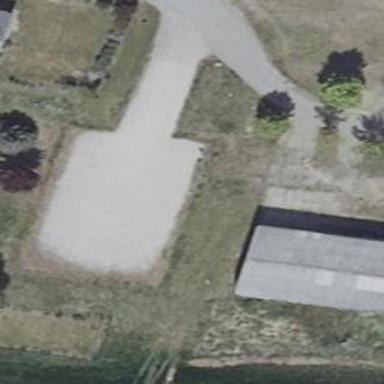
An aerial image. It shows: Unpaved parking area.